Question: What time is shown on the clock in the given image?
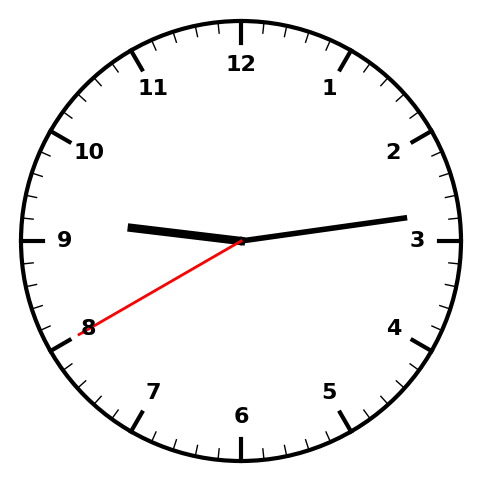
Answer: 09:13:40